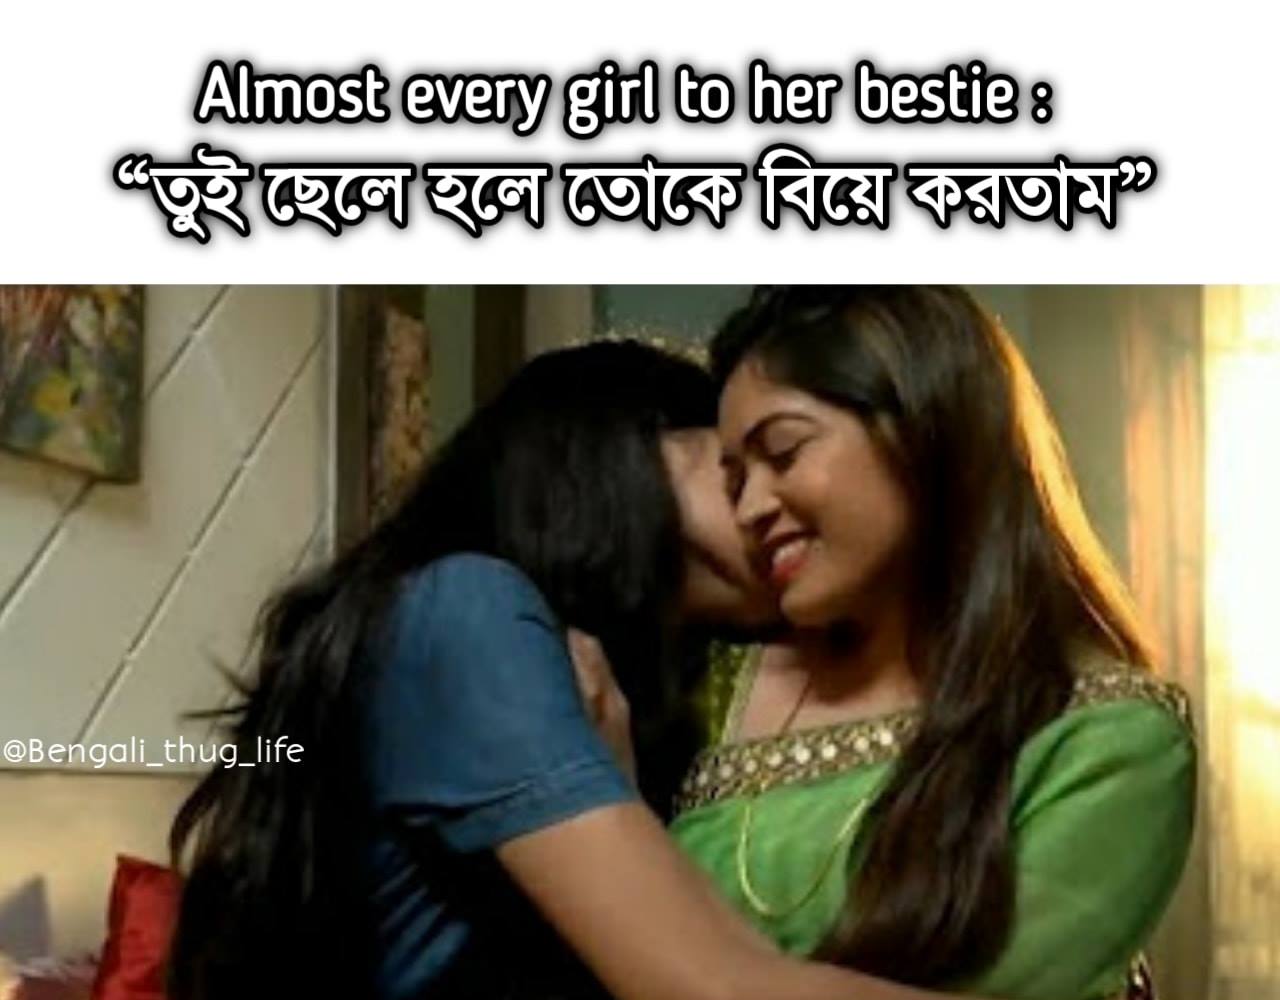
Caption: Almost every girl to her bestie : "তুই ছেলে হলে তোকে বিয়ে করতাম"
Label: hate